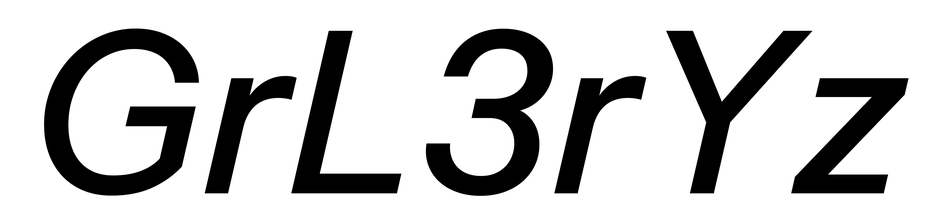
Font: InstrumentSans-Italic_Medium_Italic